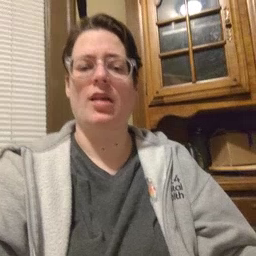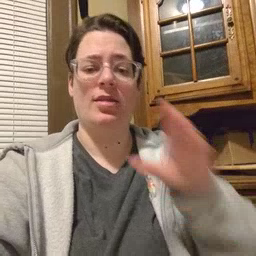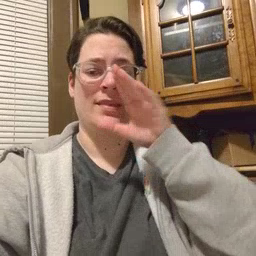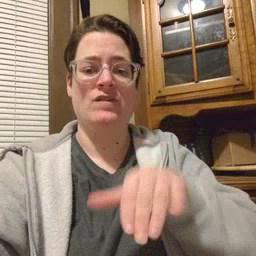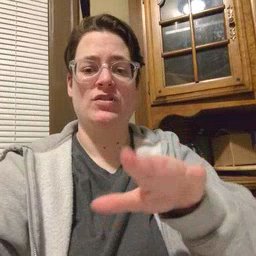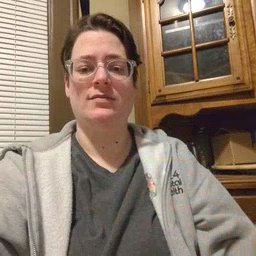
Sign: elephant